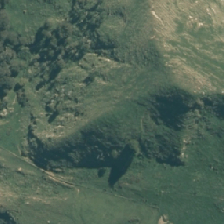
Land cover: grose_broom